Question: I want to create something like this as a background for websites:

What is the best method for achieving this raster-like effect?
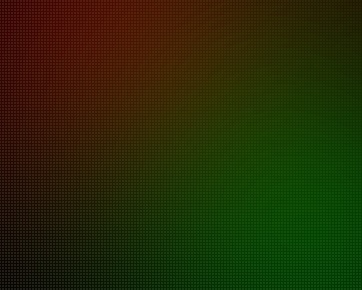
Answer: @Julian
Use the CSS 'z-index' property to layer and style the 'html' element with the CSS3 gradient background and layer and style the 'body' element with the raster background.
<URL>
'''
<style>
*{margin:0;padding:0;border:0}
html{
background:#eee;/*Old browsers*/
background:#eee -moz-linear-gradient(top,rgba(255,255,255,.2) 0%,rgba(0,0,0,.2) 100%);/*FF3.6+*/
background:#eee -webkit-gradient(linear,left top,left bottom,color-stop(0%,rgba(255,255,255,.2)),color-stop(100%,rgba(0,0,0,.2)));/*Chrome,Safari4+*/
background:#eee -webkit-linear-gradient(top,rgba(255,255,255,.2) 0%,rgba(0,0,0,.2) 100%);/*Chrome10+,Safari5.1+*/
background:#eee -o-linear-gradient(top,rgba(255,255,255,.2) 0%,rgba(0,0,0,.2) 100%);/*Opera11.10+*/
background:#eee -ms-linear-gradient(top,rgba(255,255,255,.2) 0%,rgba(0,0,0,.2) 100%);/*IE10+*/
background:#eee linear-gradient(top,rgba(255,255,255,.2) 0%,rgba(0,0,0,.2) 100%);/*W3C*/
z-index:1 !important
}
html,body{height:100%;min-height:100%;background-attachment:fixed}
html body{position:relative !important}
body{
background:transparent url(data:image/png;base64,iVBORw0KGgoAAAANSUhEUgAAAAQAAAAECAYAAACp8Z5+AAAAEklEQVQImWNgYGD4z0AswK4SAFXuAf8EPy+xAAAAAElFTkSuQmCC) repeat center center !important;
z-index:2 !important
}
</style>
'''
Additional Resources:
- <URL>